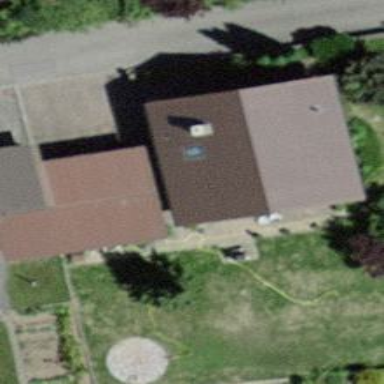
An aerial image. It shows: Garage.